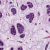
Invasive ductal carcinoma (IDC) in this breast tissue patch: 1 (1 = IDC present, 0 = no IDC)